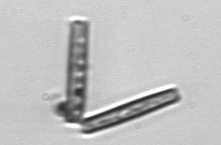
Label: Thalassionema